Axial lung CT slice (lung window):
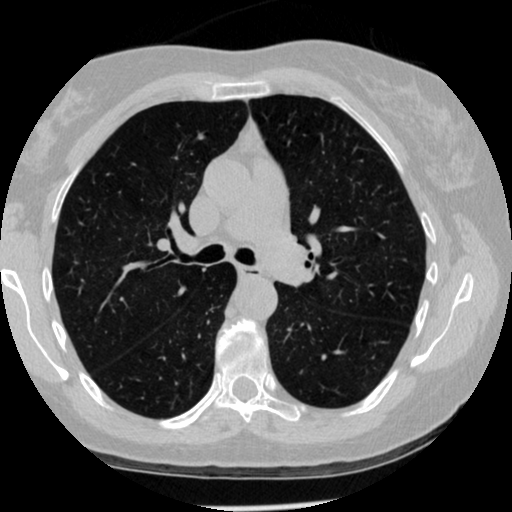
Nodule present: no